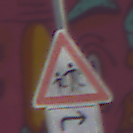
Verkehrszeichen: KinderRechts
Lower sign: RichtungsangabeDurchPfeile5
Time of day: Midday
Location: Roofed (Special)
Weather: Overcast
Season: NotSpecified
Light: Natural